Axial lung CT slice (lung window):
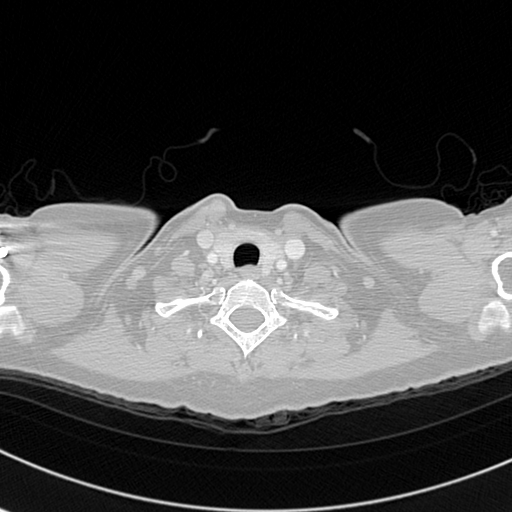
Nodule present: no